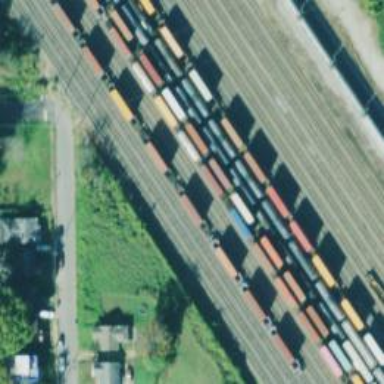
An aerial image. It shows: Manifest railway yard.